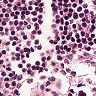
Metastatic tissue present: no